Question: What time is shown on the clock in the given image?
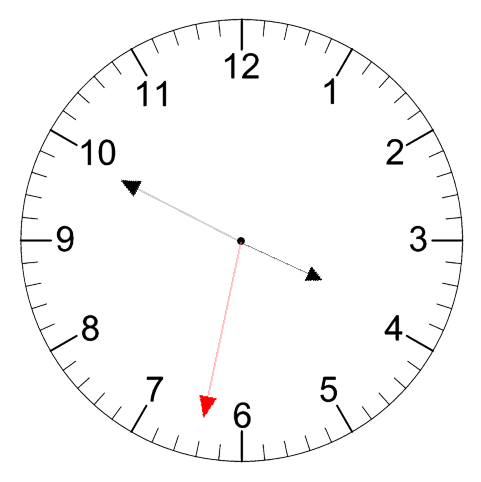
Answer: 03:49:32